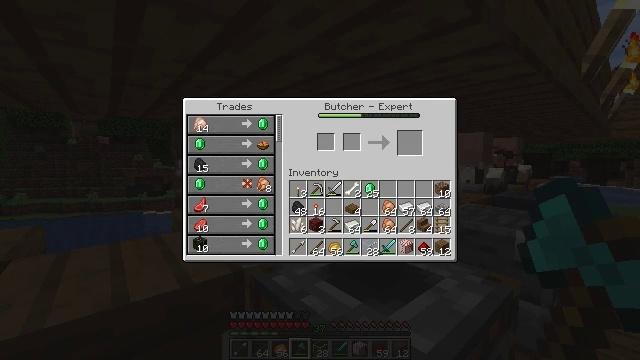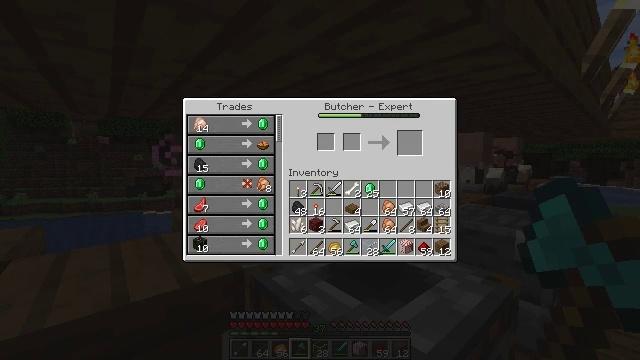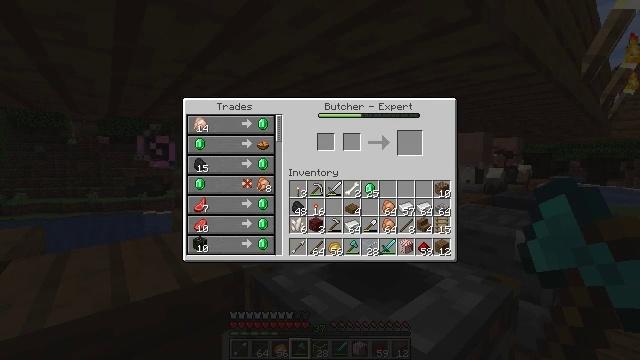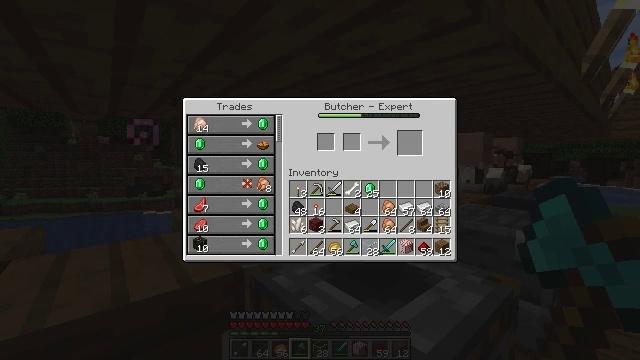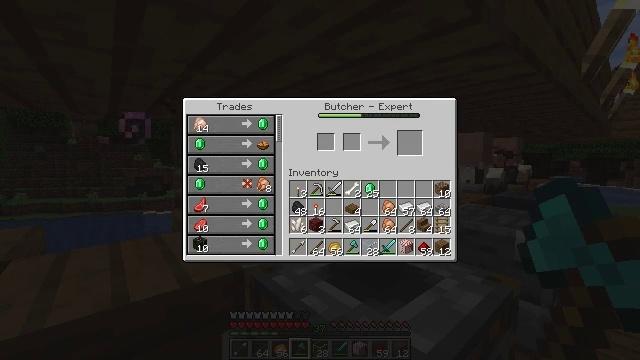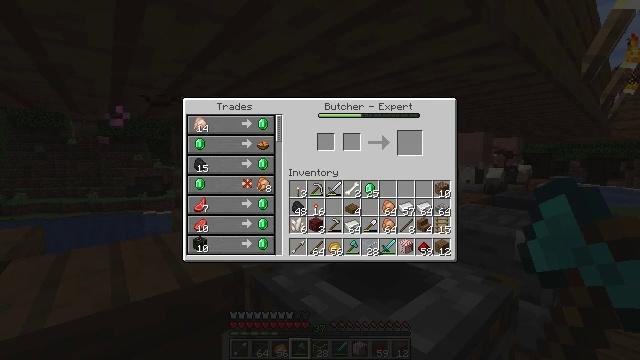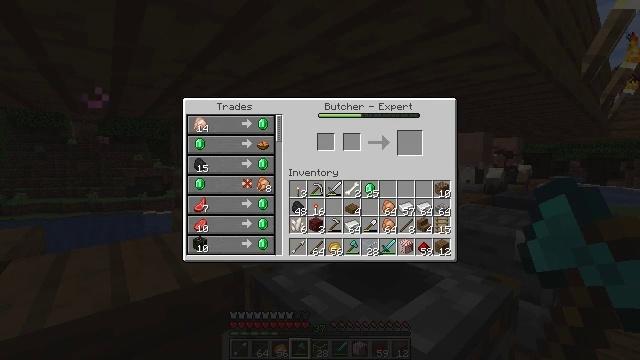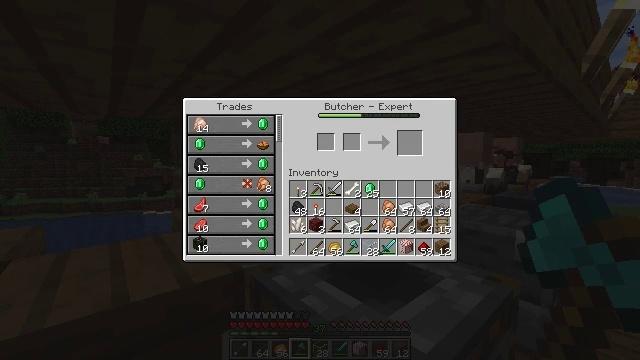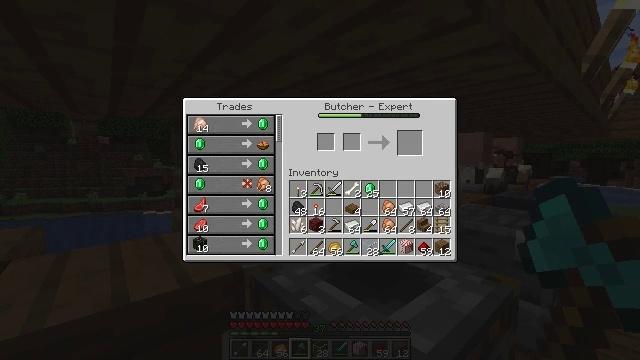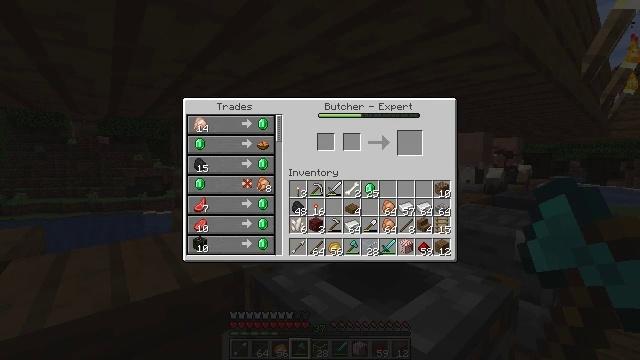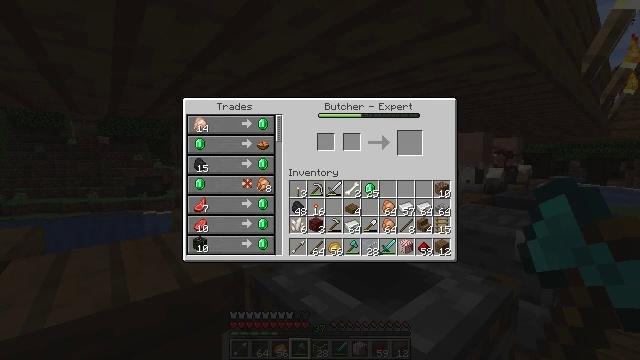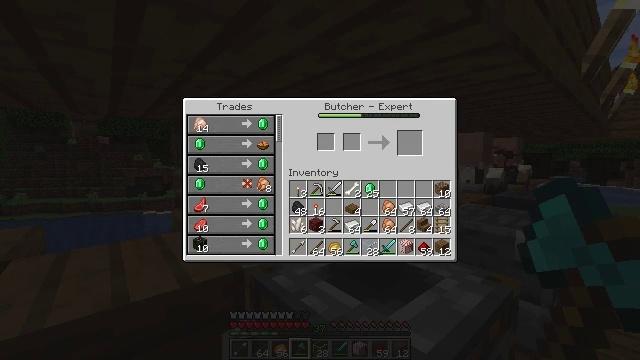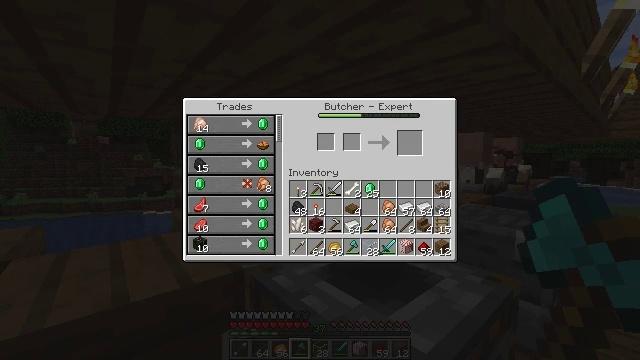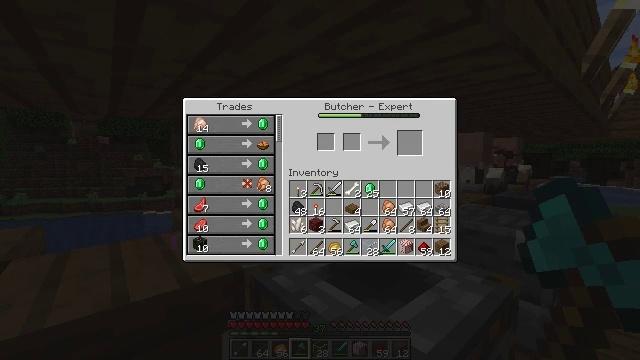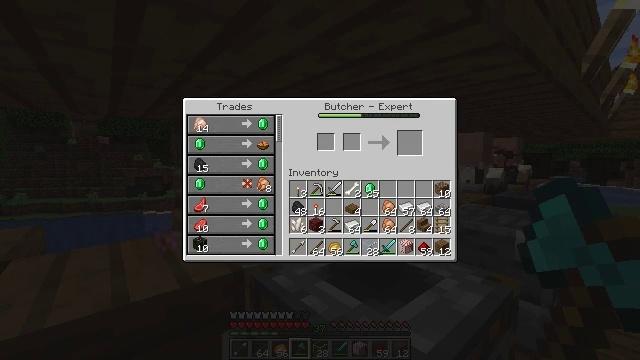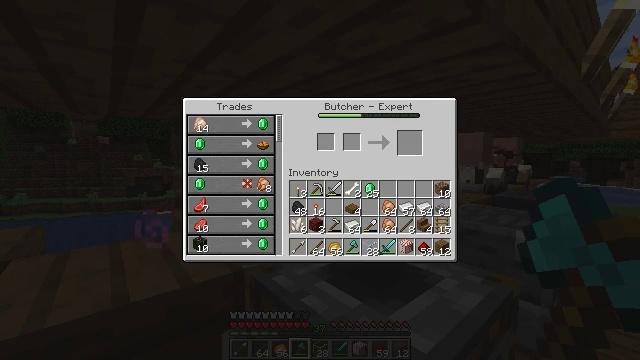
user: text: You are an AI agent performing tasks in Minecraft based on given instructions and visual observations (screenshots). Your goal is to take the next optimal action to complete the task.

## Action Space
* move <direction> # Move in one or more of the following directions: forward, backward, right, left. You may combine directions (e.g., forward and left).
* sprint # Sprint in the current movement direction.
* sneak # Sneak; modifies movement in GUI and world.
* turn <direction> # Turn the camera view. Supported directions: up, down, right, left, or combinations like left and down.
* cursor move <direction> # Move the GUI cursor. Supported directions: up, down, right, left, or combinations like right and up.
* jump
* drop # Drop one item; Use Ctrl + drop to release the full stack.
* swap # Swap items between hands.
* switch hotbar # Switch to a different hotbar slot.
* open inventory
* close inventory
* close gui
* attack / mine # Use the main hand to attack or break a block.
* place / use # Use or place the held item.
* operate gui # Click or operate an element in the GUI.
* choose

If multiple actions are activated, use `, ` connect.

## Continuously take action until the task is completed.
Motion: motion action
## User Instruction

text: Break the spruce slab from a structure.
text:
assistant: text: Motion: no_op
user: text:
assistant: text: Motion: no_op
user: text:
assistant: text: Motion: no_op
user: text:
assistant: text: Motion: no_op
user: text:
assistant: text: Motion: no_op
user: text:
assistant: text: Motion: operate gui
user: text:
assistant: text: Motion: operate gui
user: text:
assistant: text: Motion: operate gui
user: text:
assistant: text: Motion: cursor move down, operate gui
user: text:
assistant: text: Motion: cursor move down, operate gui
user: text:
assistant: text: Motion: cursor move down, operate gui
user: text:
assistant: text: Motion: cursor move down, operate gui
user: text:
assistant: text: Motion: cursor move down, operate gui
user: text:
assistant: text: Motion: cursor move down, operate gui
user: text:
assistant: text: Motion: cursor move down, operate gui
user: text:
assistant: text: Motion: operate gui
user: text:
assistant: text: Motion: operate gui
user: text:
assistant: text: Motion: operate gui
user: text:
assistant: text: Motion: operate gui
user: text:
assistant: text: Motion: operate gui
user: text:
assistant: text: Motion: no_op
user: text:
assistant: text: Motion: no_op
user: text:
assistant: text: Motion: no_op
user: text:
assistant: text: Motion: no_op
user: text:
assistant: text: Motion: no_op
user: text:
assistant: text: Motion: no_op
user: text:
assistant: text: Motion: no_op
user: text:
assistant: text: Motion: no_op
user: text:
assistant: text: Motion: no_op
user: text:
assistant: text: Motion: no_op